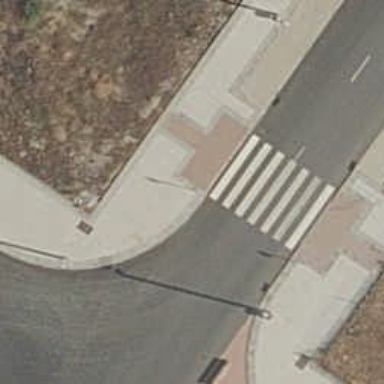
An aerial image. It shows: Uncontrolled zebra crossing on the road.